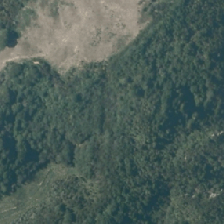
Land cover: indigenous_forest